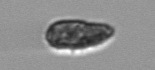
Label: Pseudochattonella_farcimen